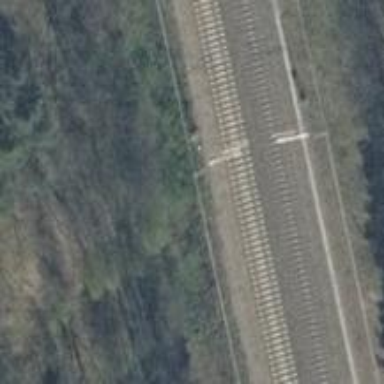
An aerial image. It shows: Milestone along the railway track with catenary mast.